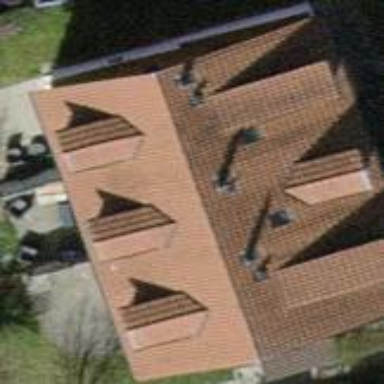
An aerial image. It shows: Terrace-style building with gabled roof.